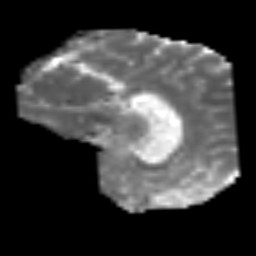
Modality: MD
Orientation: sagittal
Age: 31
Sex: female
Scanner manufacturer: siemens
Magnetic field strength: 3 T
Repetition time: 3.2 s
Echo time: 0.081 s